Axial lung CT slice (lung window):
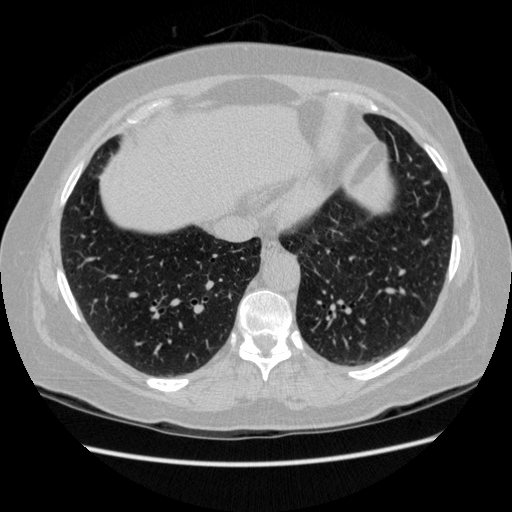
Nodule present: no